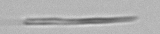
Label: fiber